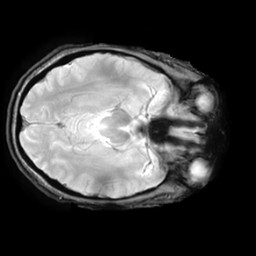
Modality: T2starw
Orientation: axial
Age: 33
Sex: female
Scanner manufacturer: ge
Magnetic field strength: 3 T
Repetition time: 0.65 s
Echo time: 0.02 s